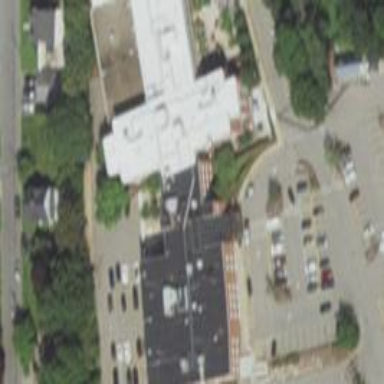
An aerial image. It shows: Hospital building.